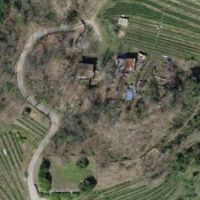
EUNIS habitat code: 41
Species observed at this site:
Diospyros lotus
Phytolacca americana